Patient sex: M
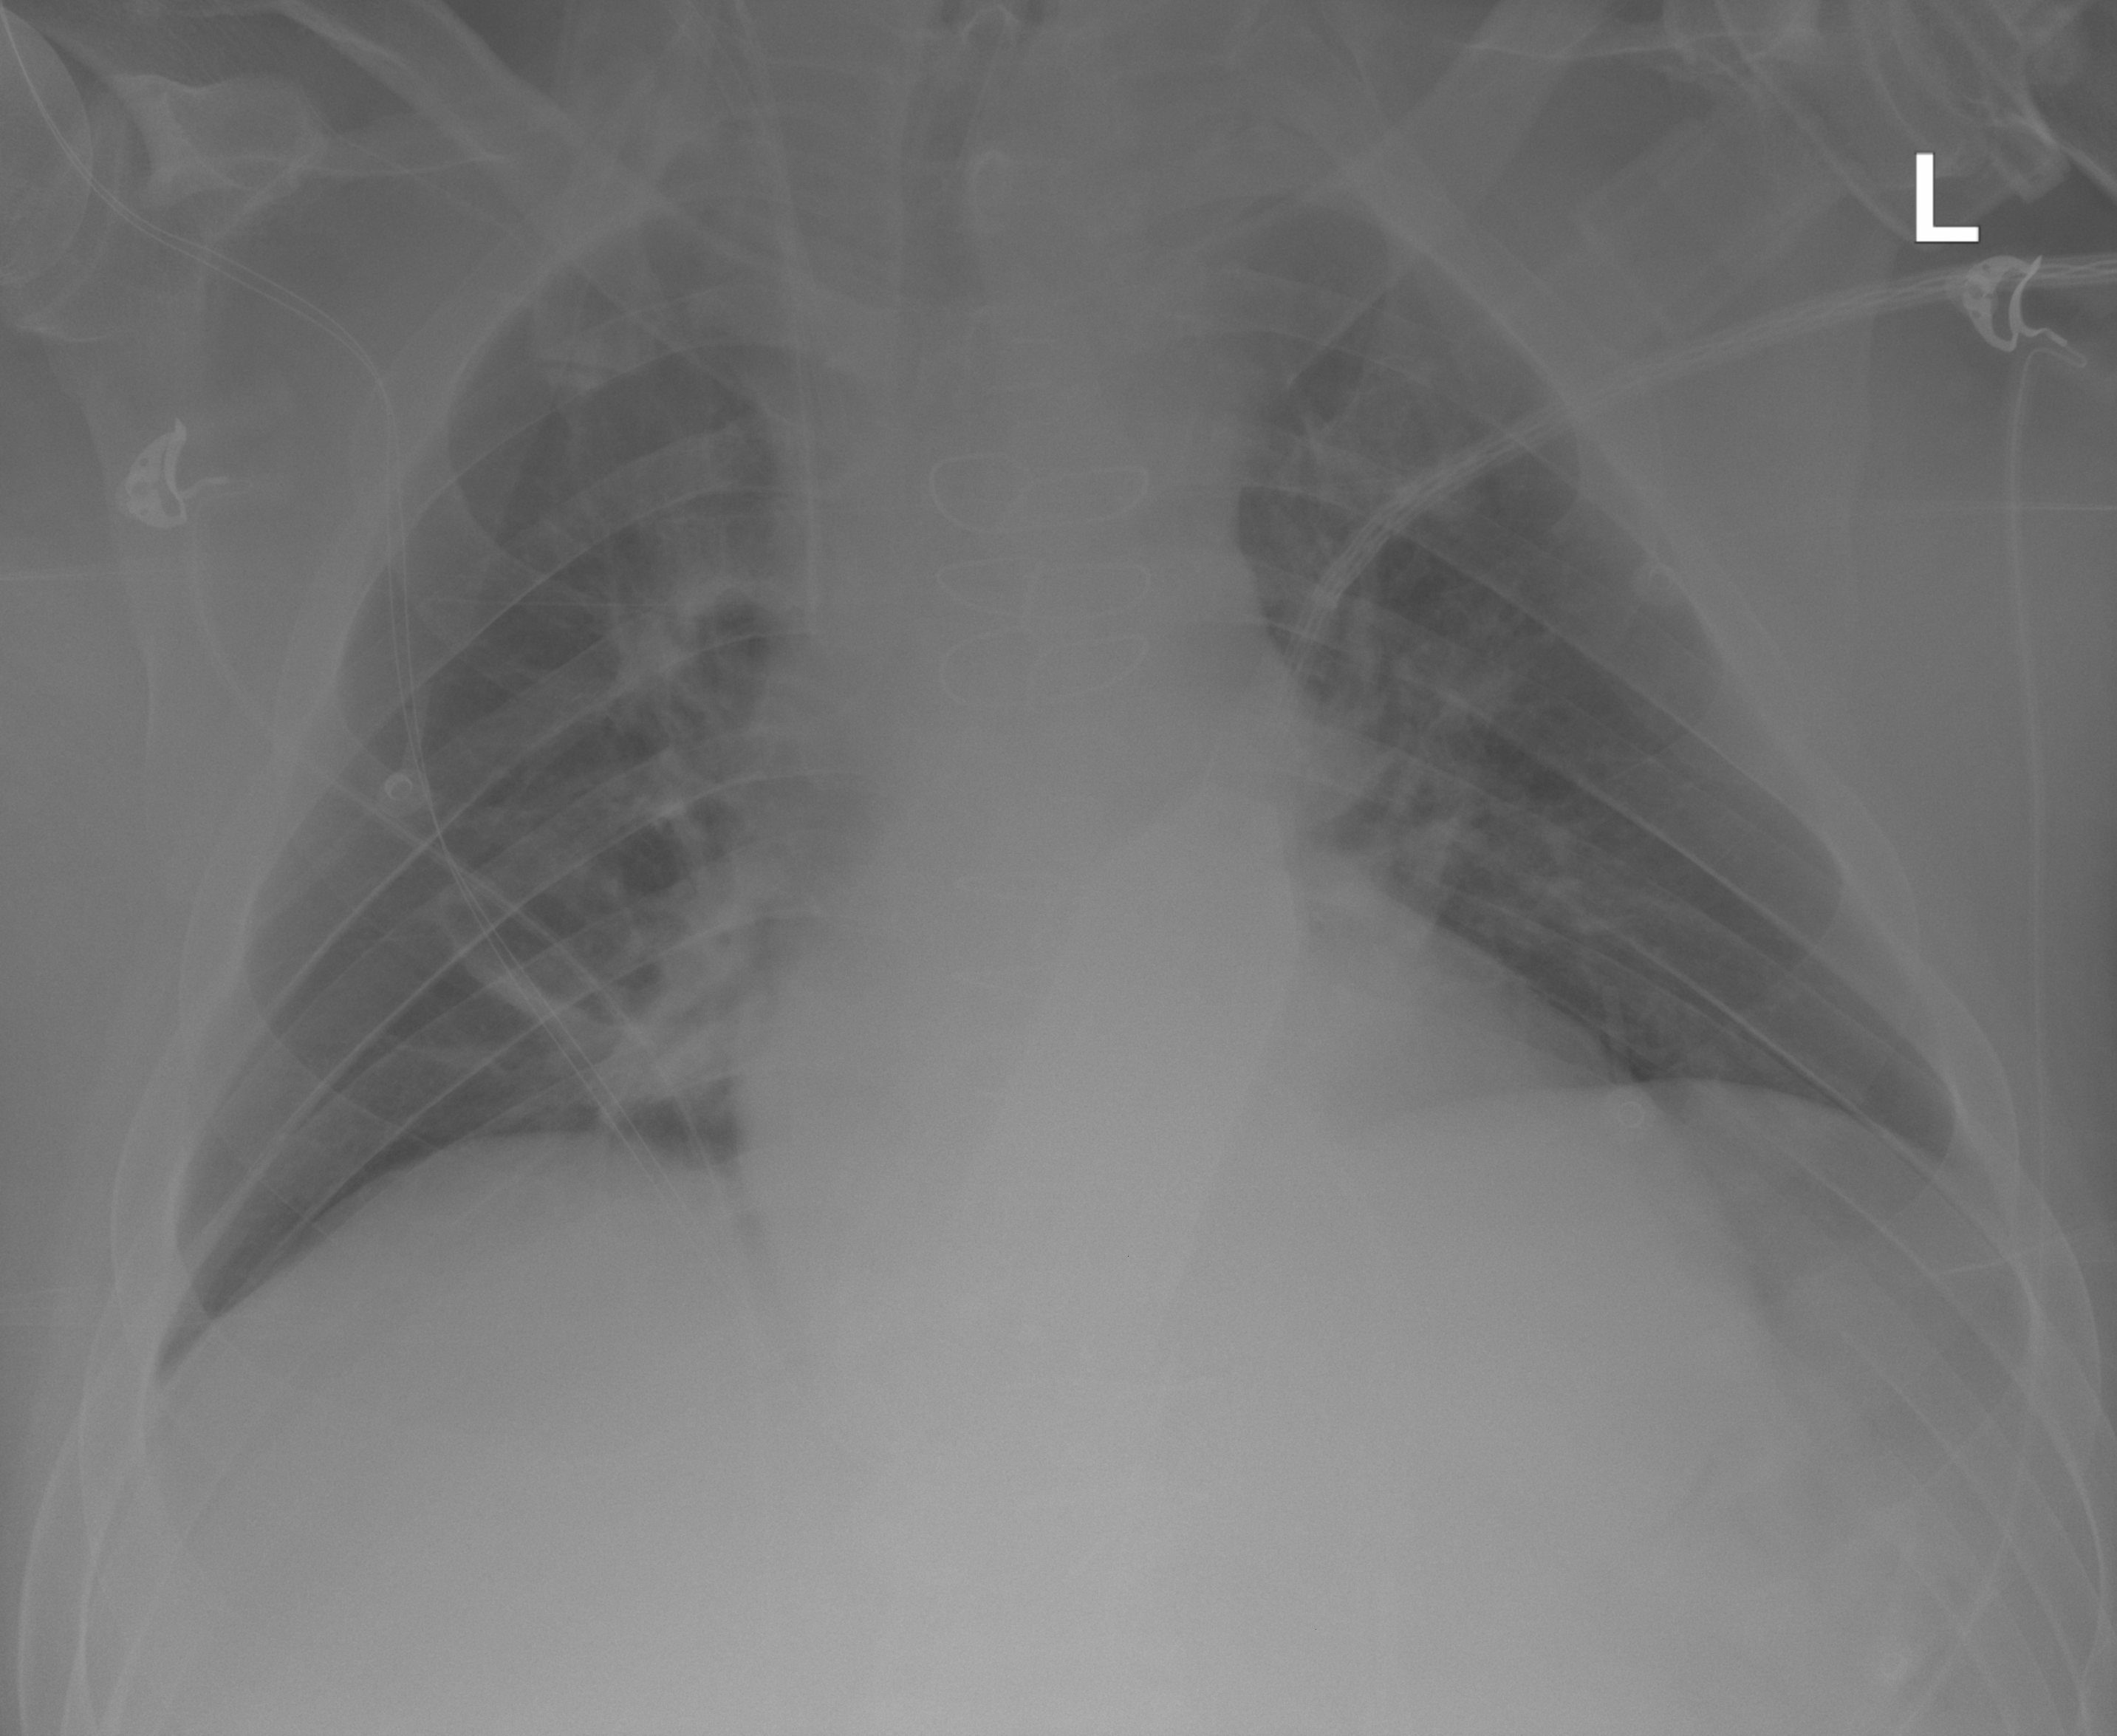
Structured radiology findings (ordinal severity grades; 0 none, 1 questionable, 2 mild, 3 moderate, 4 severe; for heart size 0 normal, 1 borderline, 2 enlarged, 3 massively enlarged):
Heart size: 1
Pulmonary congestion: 0
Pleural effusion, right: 0
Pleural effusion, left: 0
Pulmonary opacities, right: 0
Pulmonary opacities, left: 0
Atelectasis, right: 0
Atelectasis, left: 0